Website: crate-barrel
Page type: billing-address
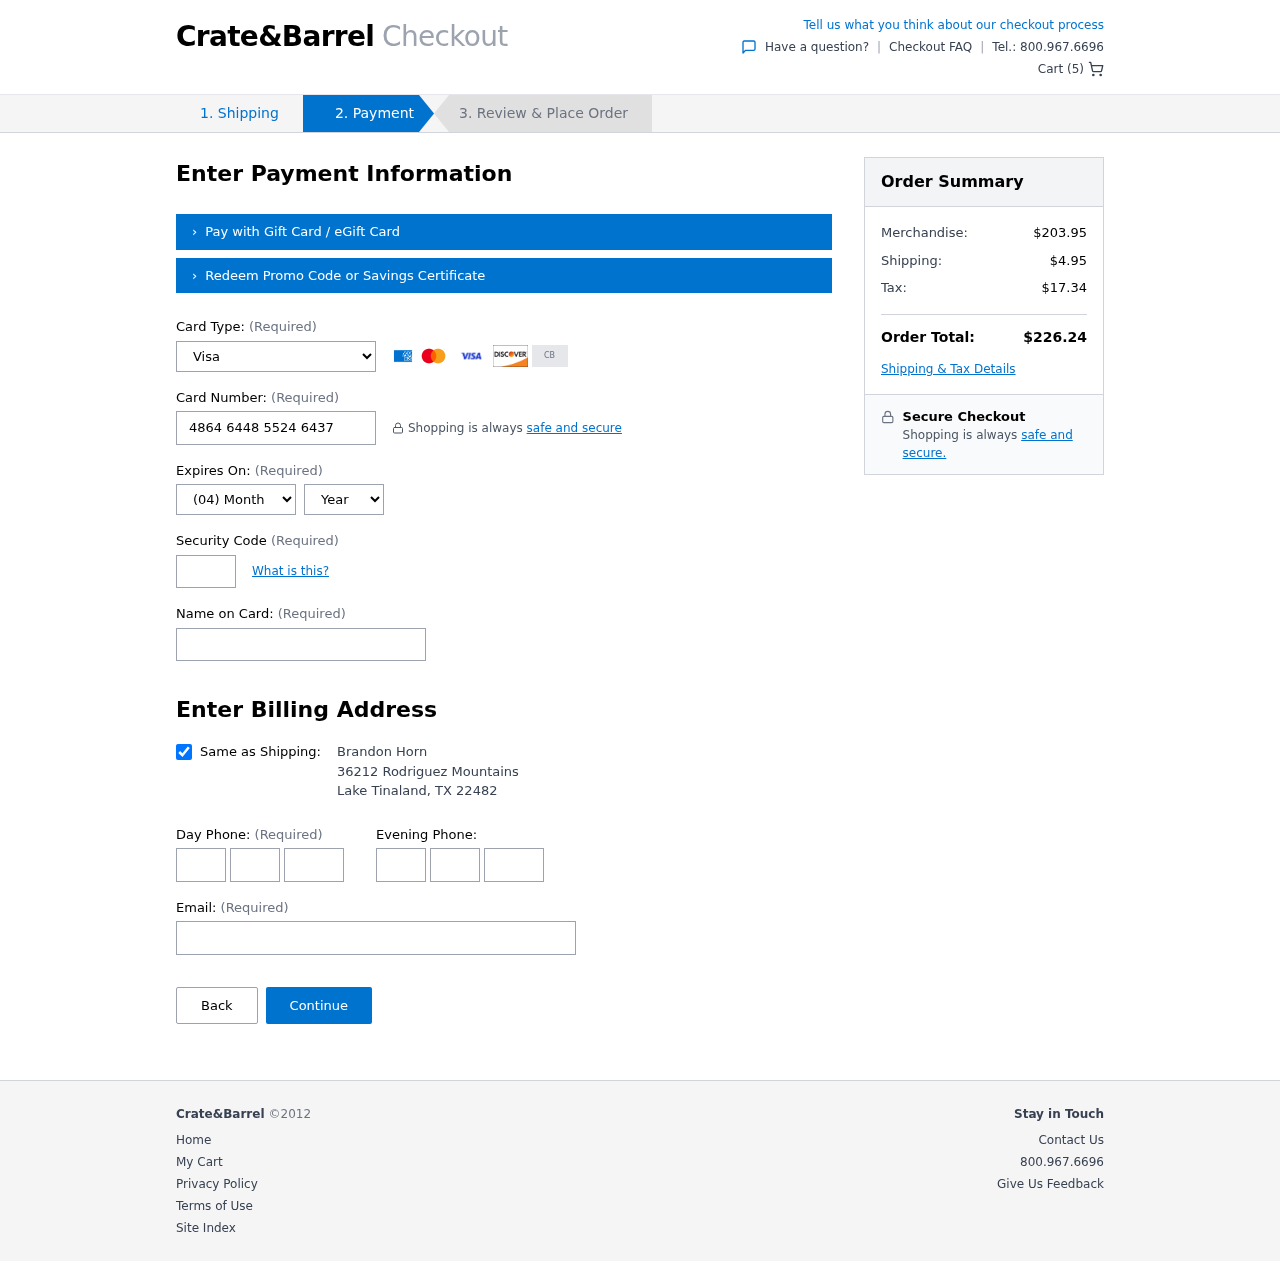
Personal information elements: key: PII_CARD_CVV
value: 192
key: PII_CARD_EXPIRY_MONTH
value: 04
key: PII_CARD_EXPIRY_YEAR
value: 30
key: PII_CARD_NUMBER
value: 4864 6448 5524 6437
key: PII_CARD_TYPE
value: Visa
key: PII_CITY
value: Lake Tinaland
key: PII_EMAIL
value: brandon.horn@gmail.com
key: PII_FULLNAME
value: Brandon Horn
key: PII_PHONE_AREA
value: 385
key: PII_PHONE_PREFIX
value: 719
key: PII_PHONE_SUFFIX
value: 4666
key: PII_POSTCODE
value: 22482
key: PII_STATE_ABBR
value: TX
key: PII_STREET
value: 36212 Rodriguez Mountains
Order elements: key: ORDER_NUM_ITEMS
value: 5
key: ORDER_SUBTOTAL
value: $203.95
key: ORDER_SHIPPING_COST
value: $4.95
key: ORDER_TAX
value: $17.34
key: ORDER_TOTAL
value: $226.24